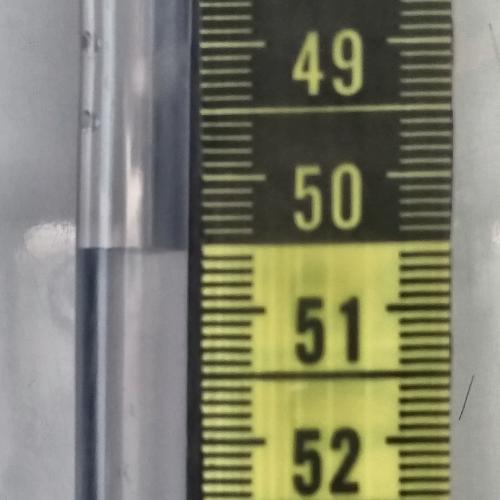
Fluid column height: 50.5 cm